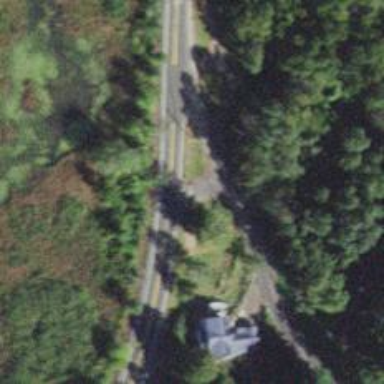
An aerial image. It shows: Road with stop sign.